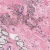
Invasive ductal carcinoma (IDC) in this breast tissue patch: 0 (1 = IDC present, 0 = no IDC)